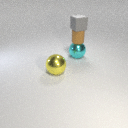
small brown rubber cylinder below small gray rubber cube